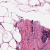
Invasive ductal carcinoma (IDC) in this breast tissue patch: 0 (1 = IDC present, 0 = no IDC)